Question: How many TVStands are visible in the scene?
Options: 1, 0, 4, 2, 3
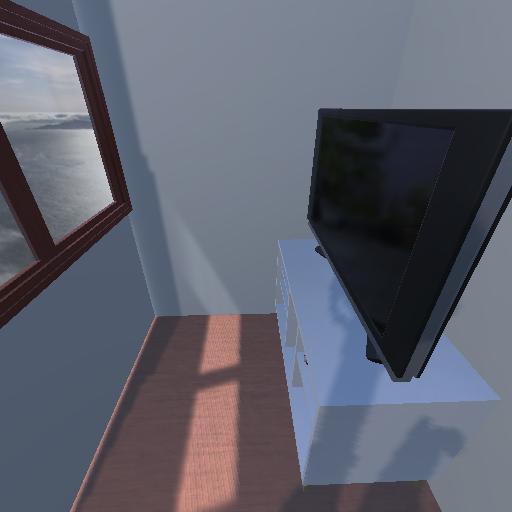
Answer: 1